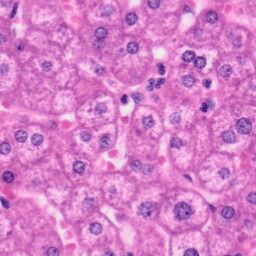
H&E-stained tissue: Liver